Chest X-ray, AP view. Patient: 65 years old, sex F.
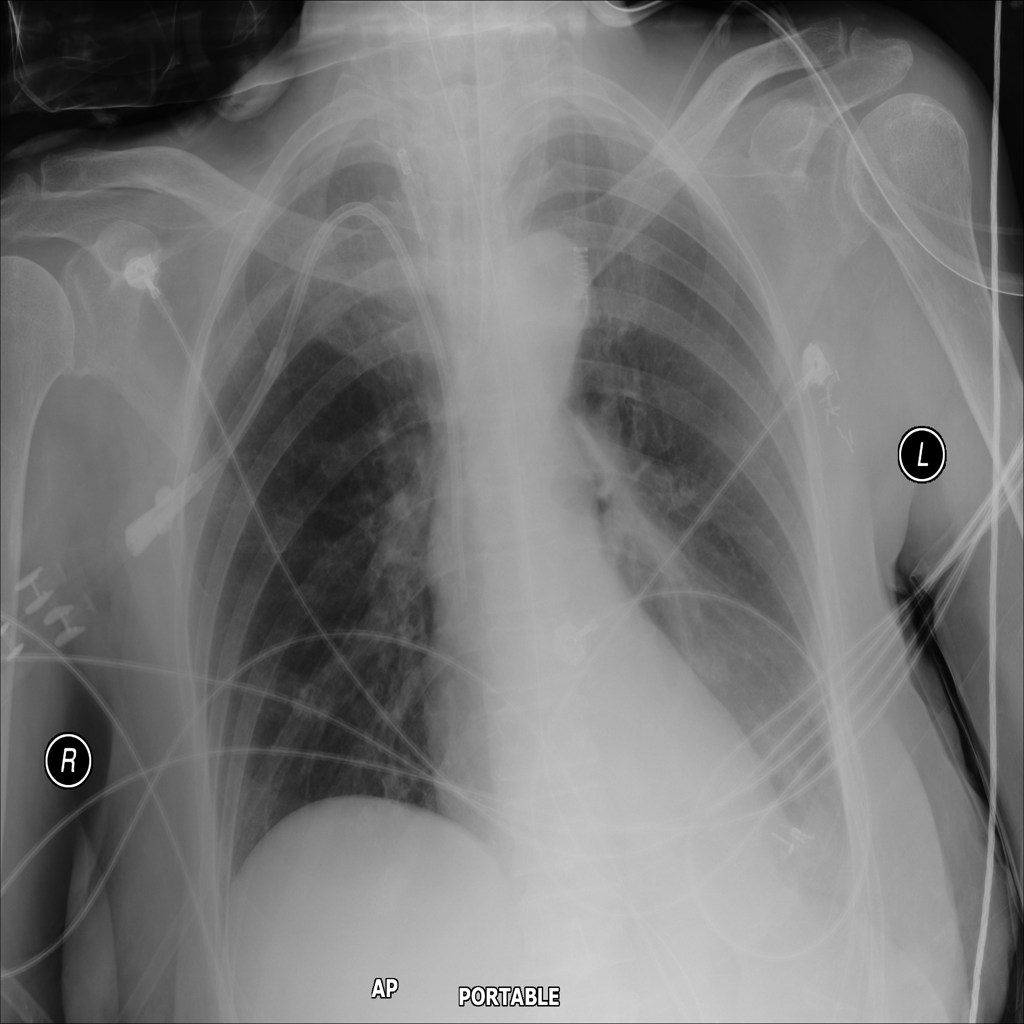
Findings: Consolidation